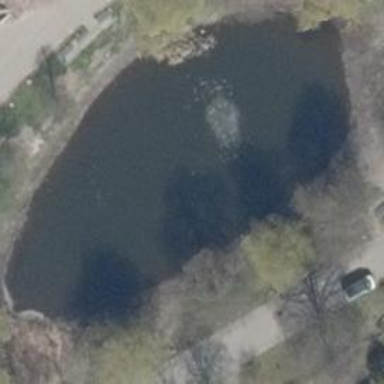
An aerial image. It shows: Pond with natural water.